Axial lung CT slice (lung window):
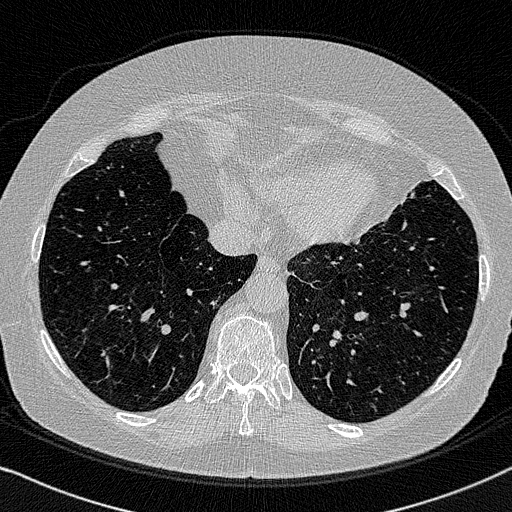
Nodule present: no